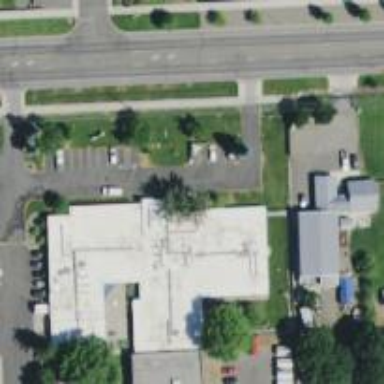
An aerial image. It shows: Building.